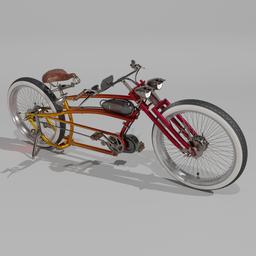
Label: mechanical